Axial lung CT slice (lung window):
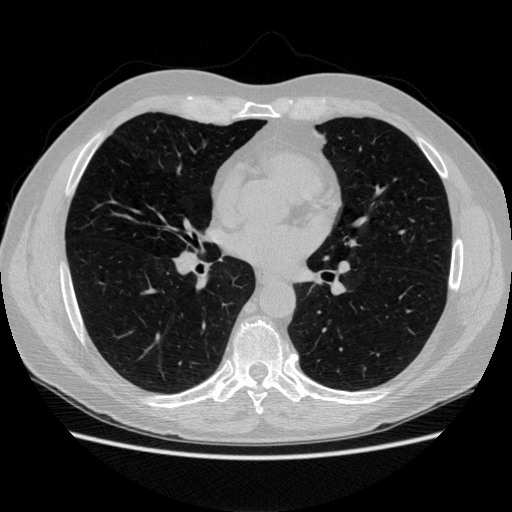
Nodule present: no